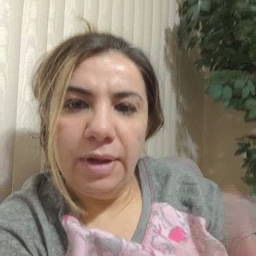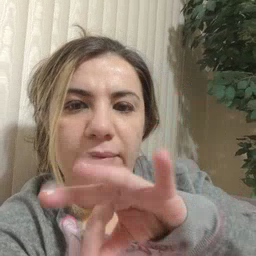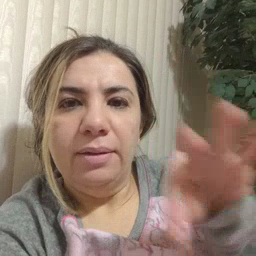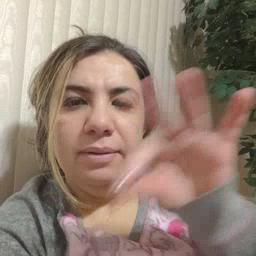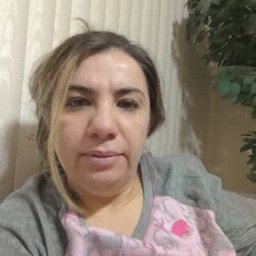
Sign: frenchfries